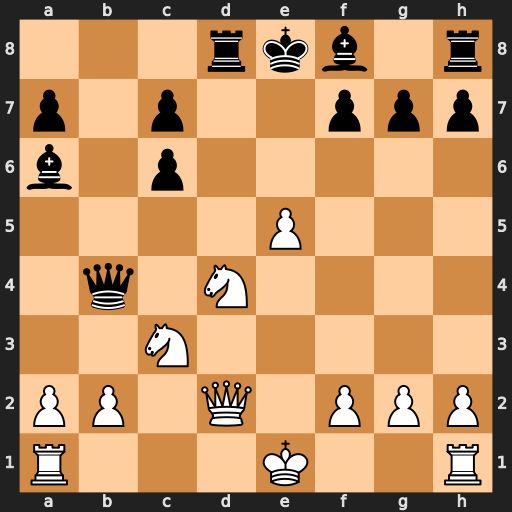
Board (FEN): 3rkb1r/p1p2ppp/b1p5/4P3/1q1N4/2N5/PP1Q1PPP/R3K2R
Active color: w
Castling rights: KQk
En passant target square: -
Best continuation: Nxc6 Rxd2 Nxb4 Bxb4 Kxd2